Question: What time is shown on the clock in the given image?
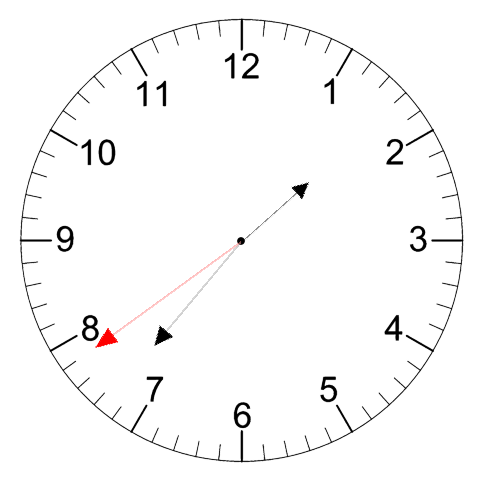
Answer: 01:36:39